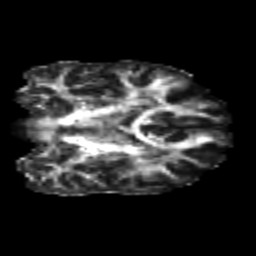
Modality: FA
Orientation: coronal
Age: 24
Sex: male
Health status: healthy
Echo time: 0.074 s